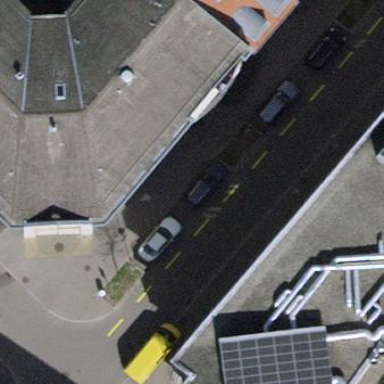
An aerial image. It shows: Street-side parking area with parallel orientation on asphalt surface.